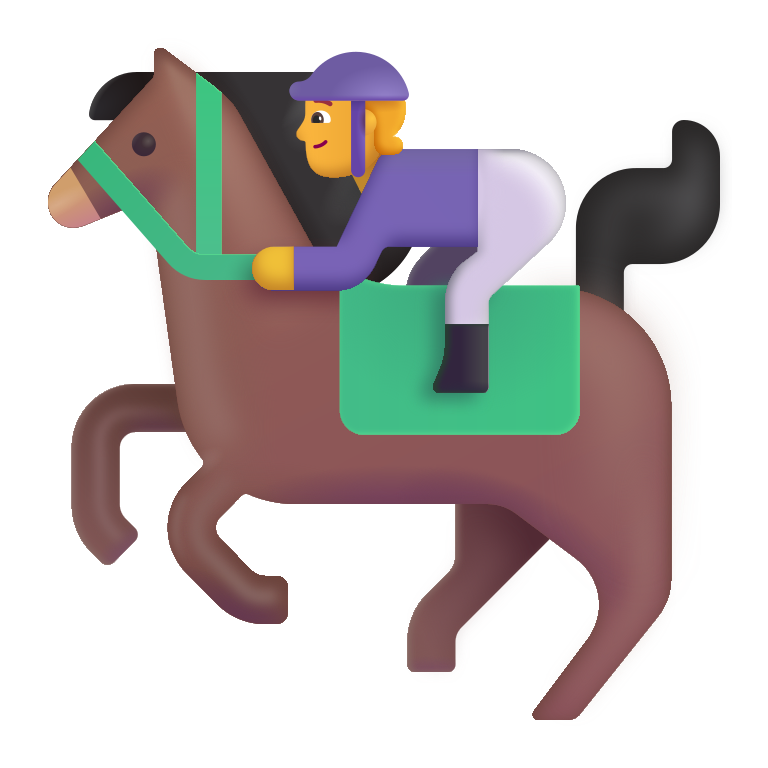
horse racing color default